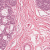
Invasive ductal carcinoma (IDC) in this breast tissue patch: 0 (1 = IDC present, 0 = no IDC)